Field crop: maize
Growth stage: 2
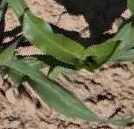
Species: maize